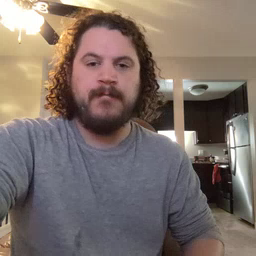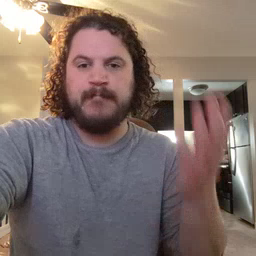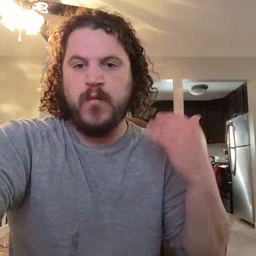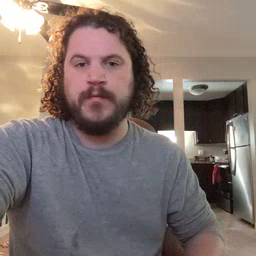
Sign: before